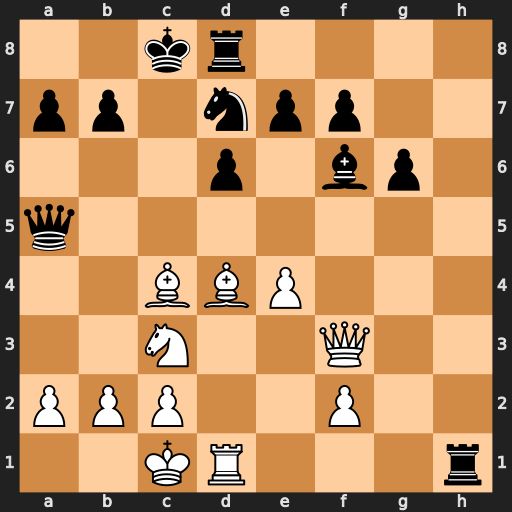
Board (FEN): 2kr4/pp1npp2/3p1bp1/q7/2BBP3/2N2Q2/PPP2P2/2KR3r
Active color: w
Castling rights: -
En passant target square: -
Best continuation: Qxh1 Bxd4 Rxd4